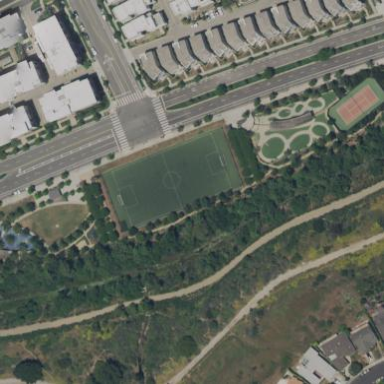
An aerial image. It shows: Soccer pitch designated for leisure and sports activities.